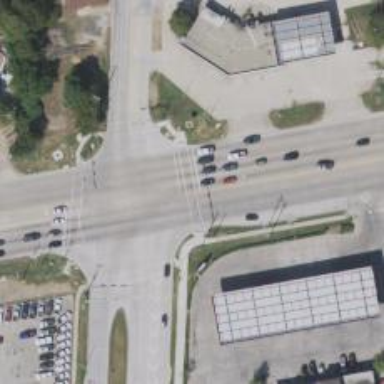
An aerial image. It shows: Crossing with marked lines on the road.